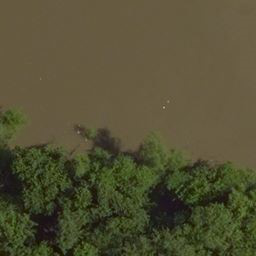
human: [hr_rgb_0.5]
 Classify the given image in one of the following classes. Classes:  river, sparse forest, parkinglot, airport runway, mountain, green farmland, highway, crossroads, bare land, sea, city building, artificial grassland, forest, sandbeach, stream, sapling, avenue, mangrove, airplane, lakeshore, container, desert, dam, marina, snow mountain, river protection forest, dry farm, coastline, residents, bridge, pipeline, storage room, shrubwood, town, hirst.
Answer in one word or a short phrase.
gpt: river protection forest